Question: I am trying to use Scatter Graph in one of my project using the CorePlot library. I was able to achieve a good result from it as well but something went wrong, and I am sure that I have nothing to do with because I have not changed the code after that. This is how the plot is looking now:

and the 'expandRangeByFactor' values that I am setting are:
'''
CPTMutablePlotRange *xRange = [plotSpace.xRange mutableCopy];
[xRange expandRangeByFactor:CPTDecimalFromCGFloat(350.3f)];
plotSpace.xRange = xRange;
CPTMutablePlotRange *yRange = [plotSpace.yRange mutableCopy];
[yRange expandRangeByFactor:CPTDecimalFromCGFloat(8.3f)];
plotSpace.yRange = yRange;
'''
I have no idea what is happening wrong here because by looking at the values, it should not be like this.
Need urgent help on this.
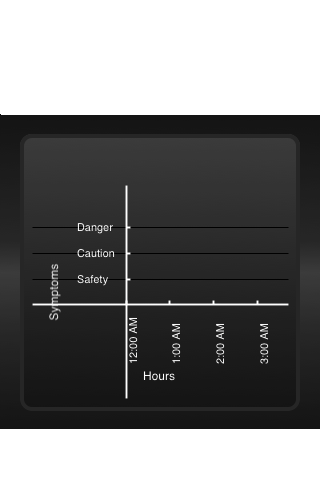
Answer: The '-expandRangeByFactor:' method multiplies the length of the range by the given factor. It adjusts the range location to keep the center of the range in the same place. You are using rather large factors. For example, if your starting x-range has a length of one day, the expanded range will be almost one year long.